Question: I'm currently working on records that is tabulated in HTML, records are from the database and on the end part of that table, i have some actions, EDIT DELETE SHOW, i've already done the edit, which is NOT the same as my DELETE, my DELETE action is done using ajax, but the problem is that i can't properly get the value of each button, which contains the ID from the database.
This is part of the table where the delete button is located:
'''
<td width="61"><button id="delete" value="<?php echo "$arr[0]"; ?>">Delete</button></td>
'''
These is the jQuery part
'''
$("#delete").click(function(){
alert($("#delete").val()); <-- CAN"T GET THE CORRECT ID
//AJAX PART HERE
})
'''
The problem is that i can't correctly get the value of the button which i pressed, how do i do this, any suggestions are greatly appreciated..
This is the whole view of the table,

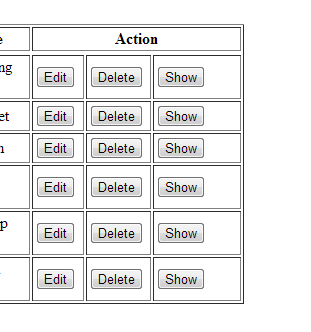
Answer: Not tested, but I expect the issue is that you are trying to get the 'val()' of all the matches for '#delete', which is probably all of your delete buttons (I can not know without seeing your generated HTML).
You should actually use a class of 'delete' and select with '.delete' rather than an 'id', as an 'id', according to the HTML specification should refer to a unique element.
'''
$("#delete").click(function(){
// note the use of 'this' to refer to clicked object, rather than all delete buttons
alert($(this).val());
//AJAX PART HERE
})
'''